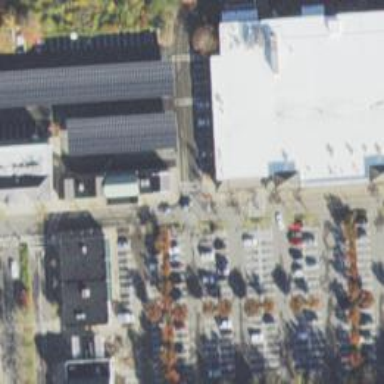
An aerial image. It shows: Parking space.